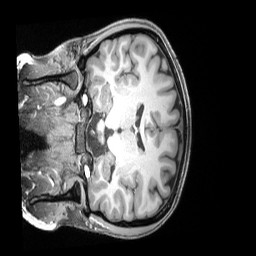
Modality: T1w
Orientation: coronal
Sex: female
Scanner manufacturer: siemens
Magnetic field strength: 3 T
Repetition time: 2.4 s
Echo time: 0.00222 s